Field crop: maize
Growth stage: 2
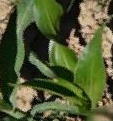
Species: maize